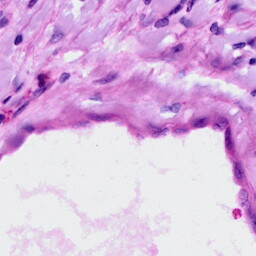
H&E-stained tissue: Ovarian